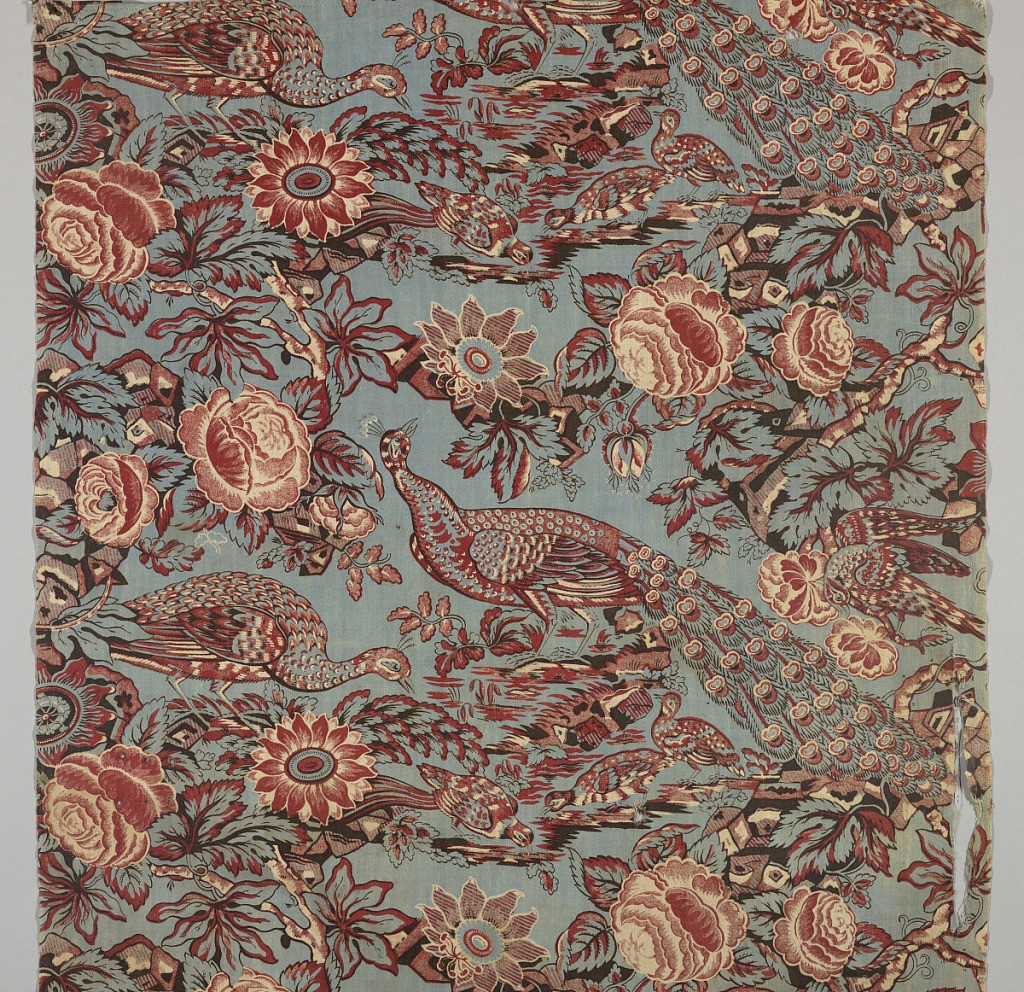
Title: Textile
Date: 1850s
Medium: cotton Technique: roller printed on plain weave
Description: Peacocks and pecking chicks set in a rocky landscape amongst large flowering branches. Primarily red and black on a light blue ground.